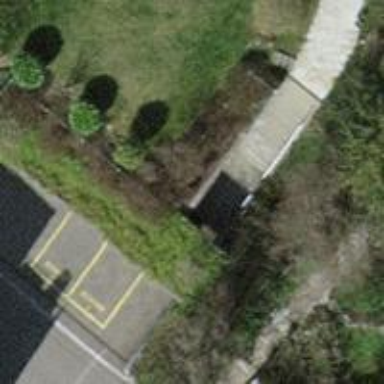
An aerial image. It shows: Road with steps.